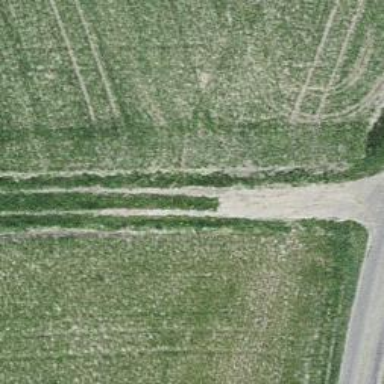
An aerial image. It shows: Grass track road with grade 5 tracktype.